Question: This is a digital circuit problem. Given known input values for the circuit, determine the output value.
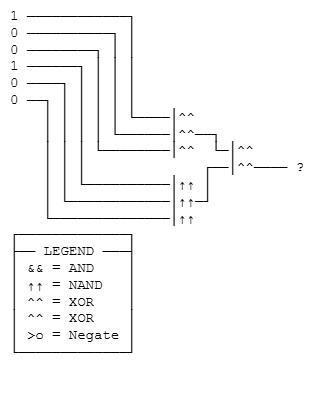
Answer: 0